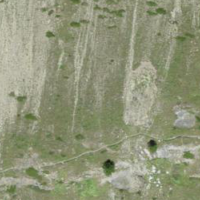
EUNIS habitat code: 26
Species observed at this site:
Leontopodium nivale